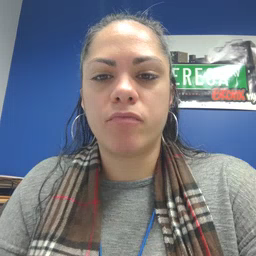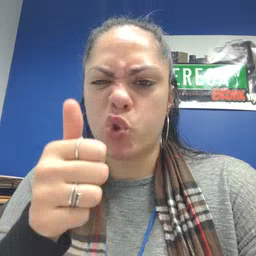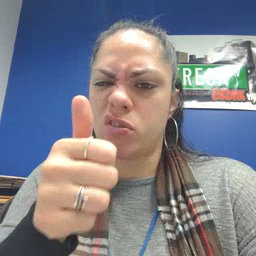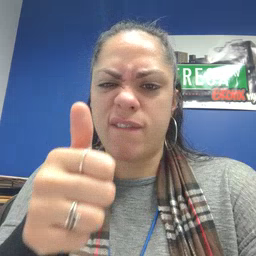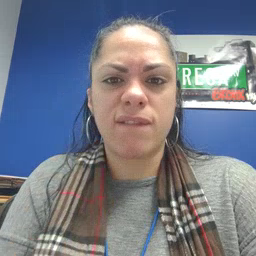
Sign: yourself